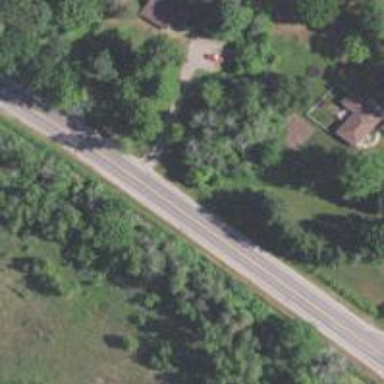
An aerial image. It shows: Secondary road.